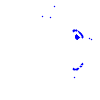
Particle: pion